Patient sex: M
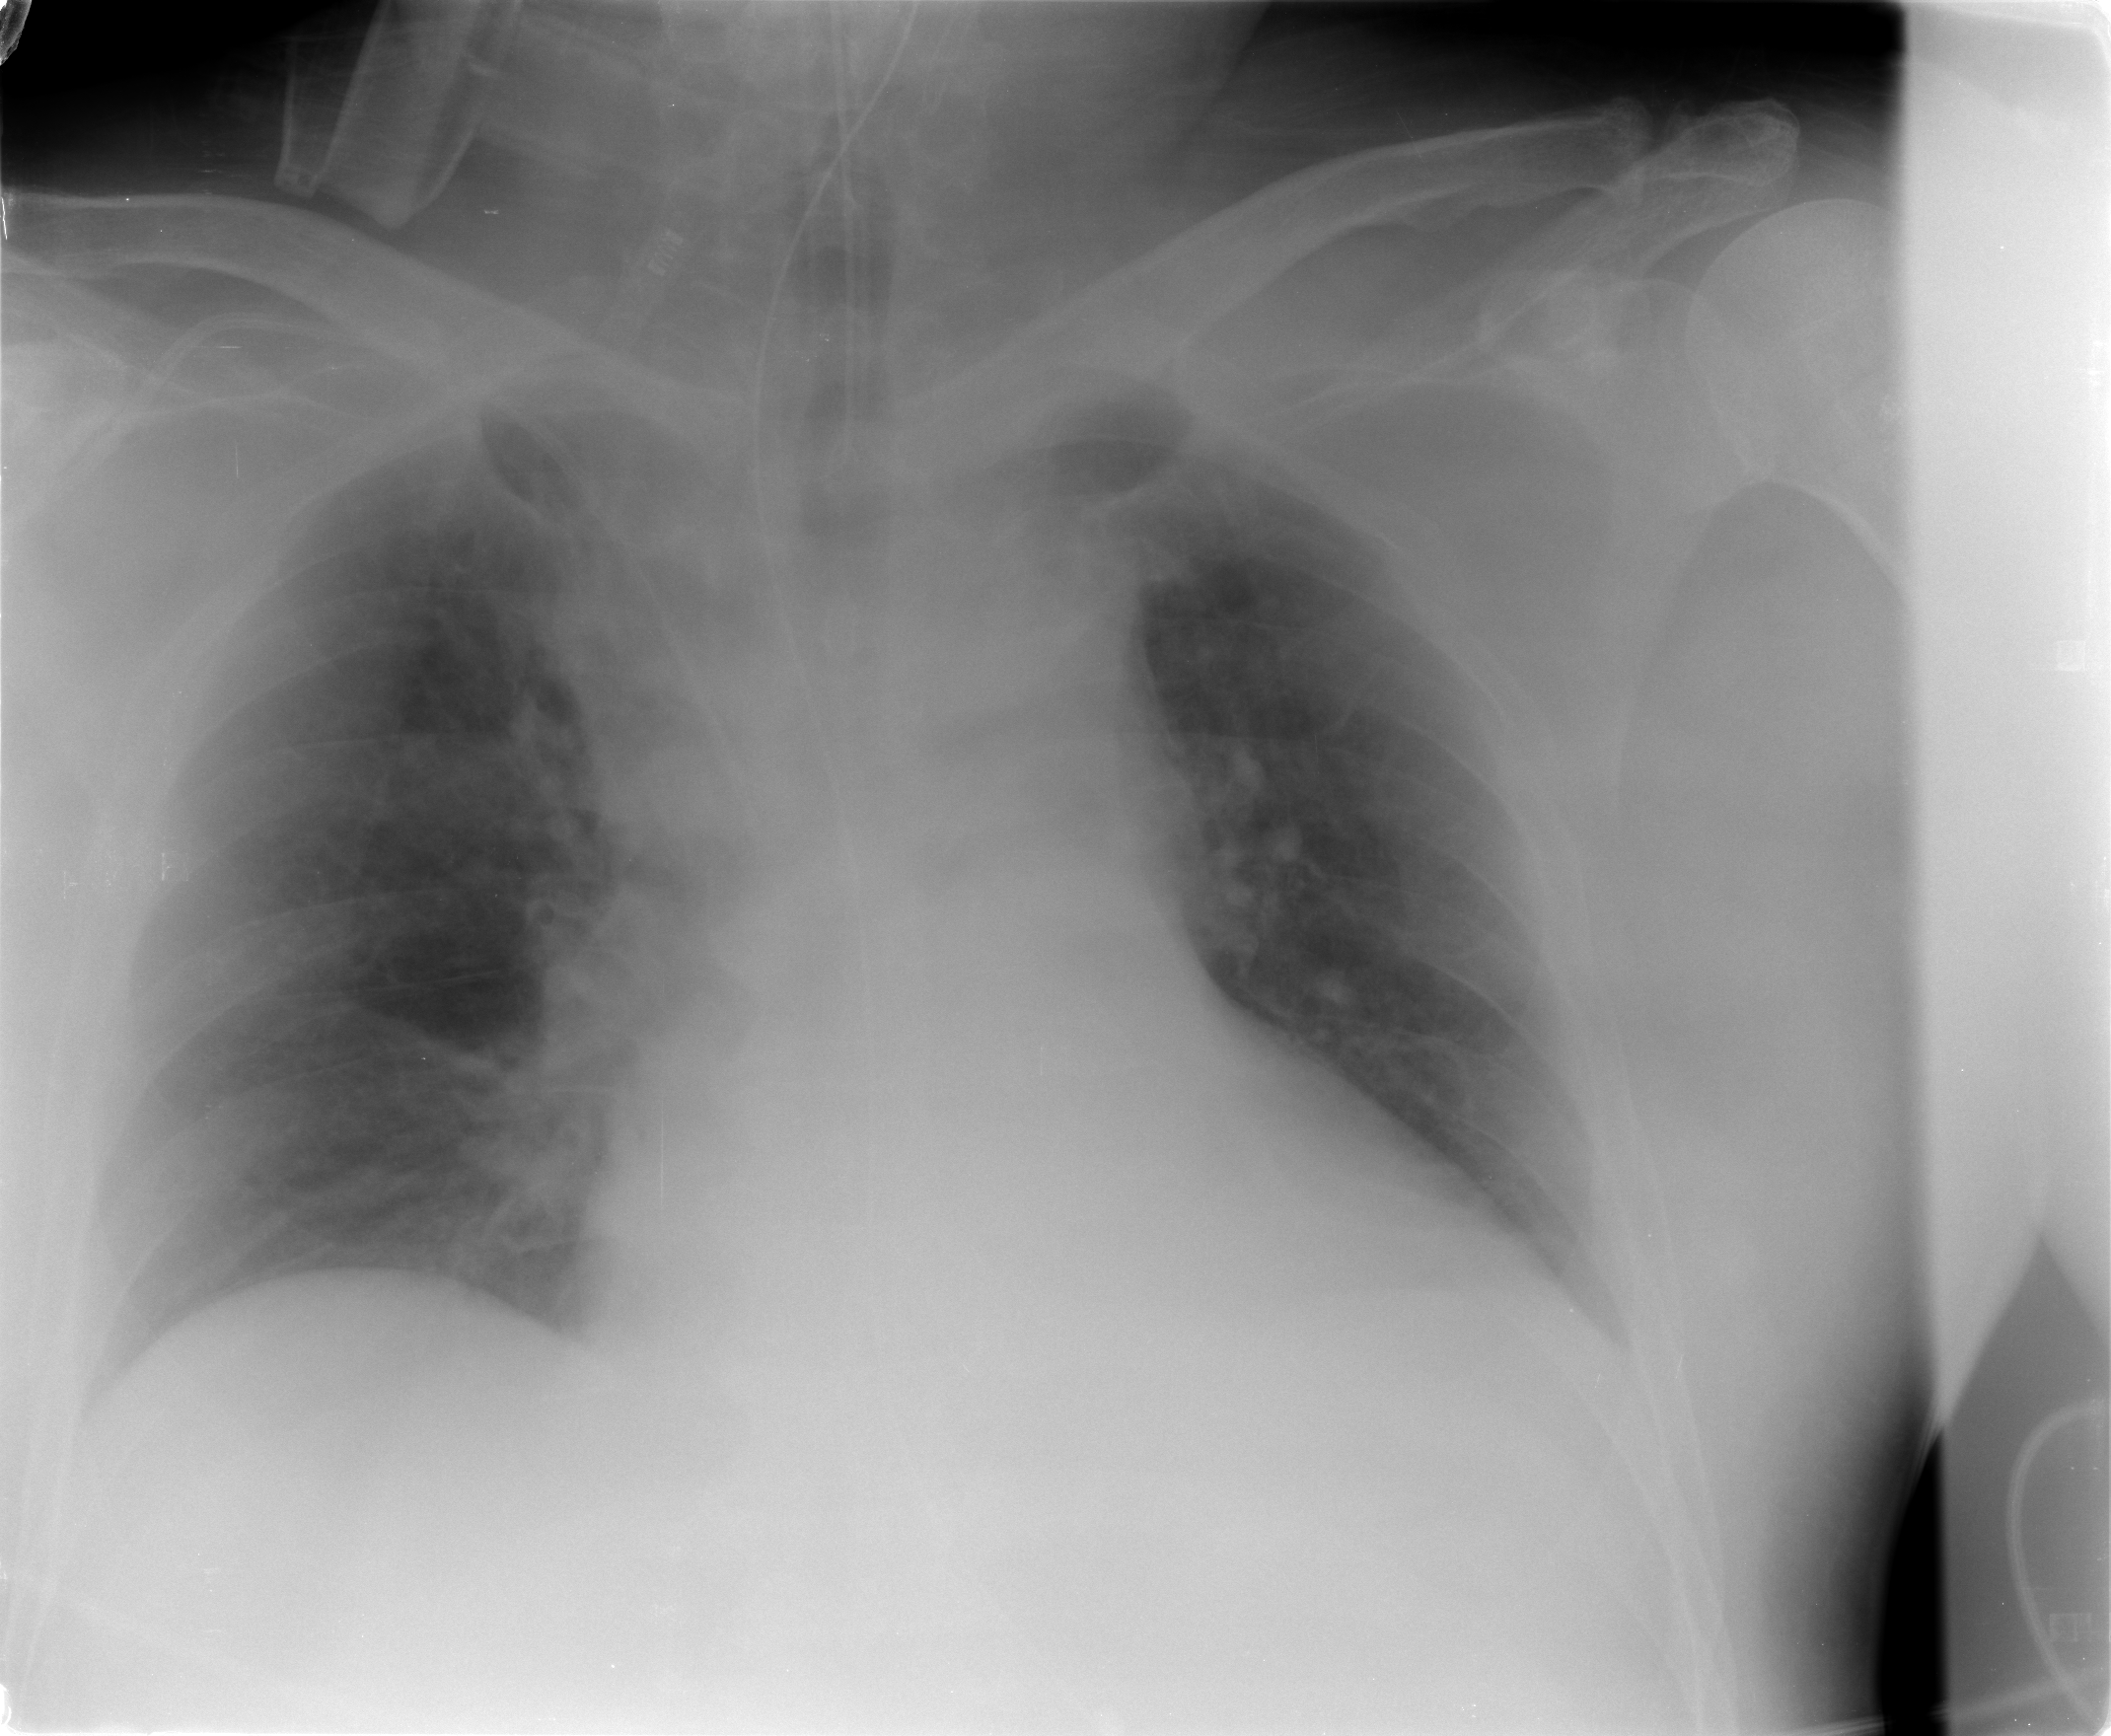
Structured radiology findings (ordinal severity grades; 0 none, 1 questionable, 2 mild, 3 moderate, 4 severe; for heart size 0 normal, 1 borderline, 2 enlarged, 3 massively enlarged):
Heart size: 0
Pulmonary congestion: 2
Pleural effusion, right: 0
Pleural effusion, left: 2
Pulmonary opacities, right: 0
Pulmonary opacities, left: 0
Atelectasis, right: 0
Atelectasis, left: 0